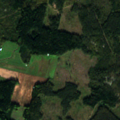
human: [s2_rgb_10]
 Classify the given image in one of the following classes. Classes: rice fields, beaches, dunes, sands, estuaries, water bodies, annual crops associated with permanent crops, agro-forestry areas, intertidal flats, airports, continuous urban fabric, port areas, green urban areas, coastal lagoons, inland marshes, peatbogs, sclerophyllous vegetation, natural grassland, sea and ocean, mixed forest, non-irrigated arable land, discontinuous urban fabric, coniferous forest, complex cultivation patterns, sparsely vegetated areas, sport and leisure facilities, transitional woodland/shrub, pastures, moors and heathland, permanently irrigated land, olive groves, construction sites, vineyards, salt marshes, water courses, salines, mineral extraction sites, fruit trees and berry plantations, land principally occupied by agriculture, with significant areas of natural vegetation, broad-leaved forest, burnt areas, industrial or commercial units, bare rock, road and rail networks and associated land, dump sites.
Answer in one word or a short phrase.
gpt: non-irrigated arable land, coniferous forest, mixed forest, transitional woodland/shrub